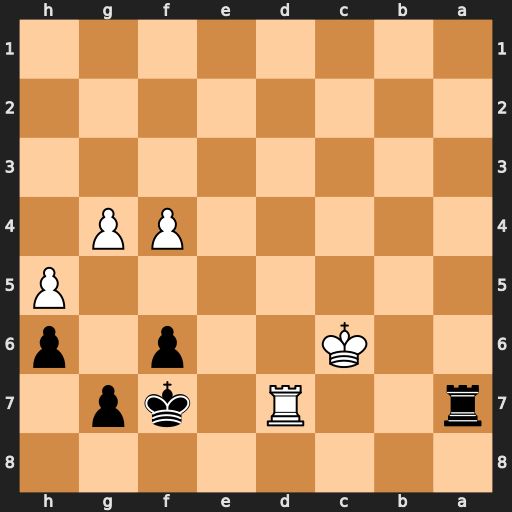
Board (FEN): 8/r2R1kp1/2K2p1p/7P/5PP1/8/8/8
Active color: b
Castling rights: -
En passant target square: -
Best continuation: Rxd7 Kxd7 f5 gxf5 Kf6 Ke8 Kxf5